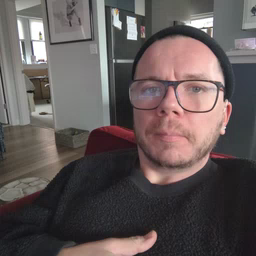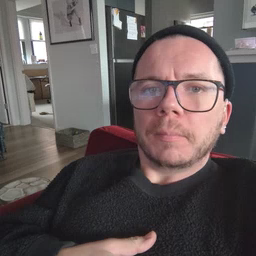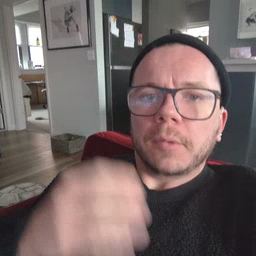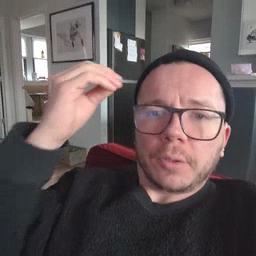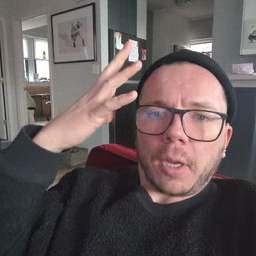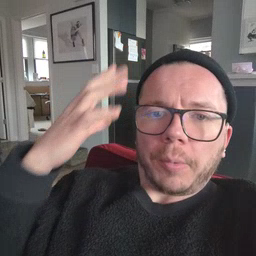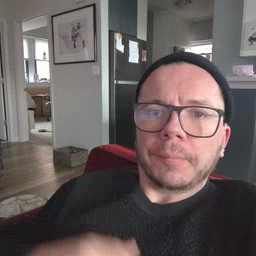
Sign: shower